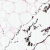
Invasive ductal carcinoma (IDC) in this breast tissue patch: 0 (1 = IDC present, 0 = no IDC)